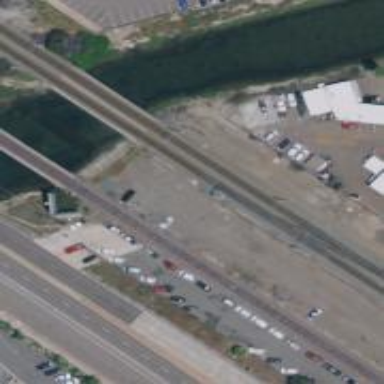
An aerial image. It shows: Bridge for light rail railway with electrified contact lines.